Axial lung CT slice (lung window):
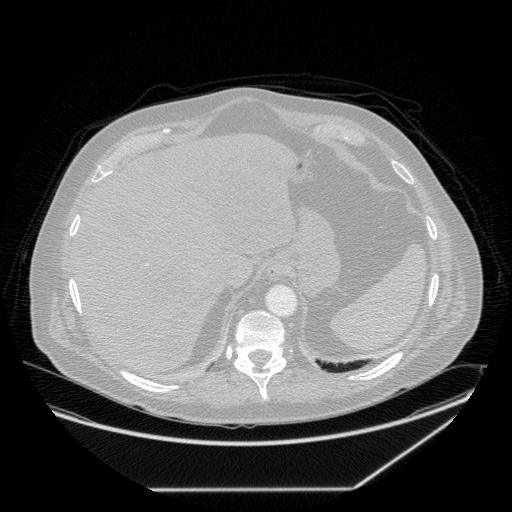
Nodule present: no